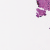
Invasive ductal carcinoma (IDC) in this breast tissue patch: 0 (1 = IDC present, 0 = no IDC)